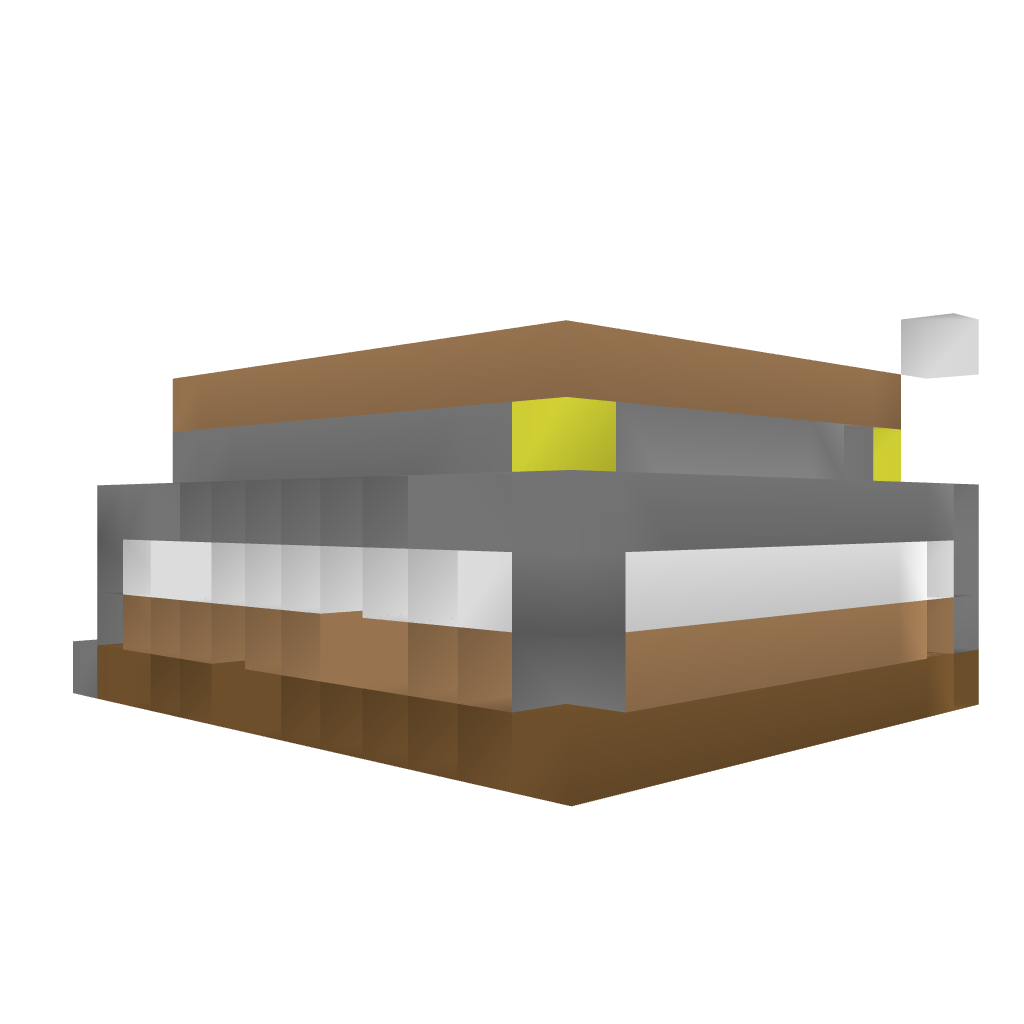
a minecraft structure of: w4rl0's Basic House blocked wood glass and stone